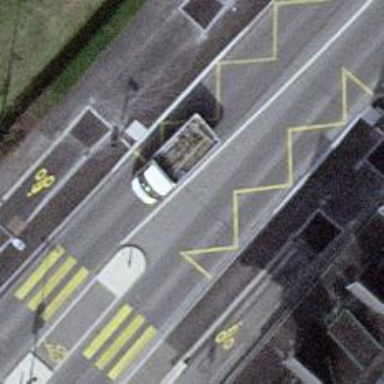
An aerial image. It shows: Public transport stop position.